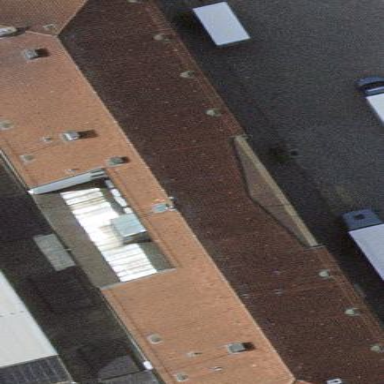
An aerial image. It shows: Building with hipped roof.